Aerial crown-view tile of a tropical tree (Barro Colorado Island, Panama), acquired 20250414:
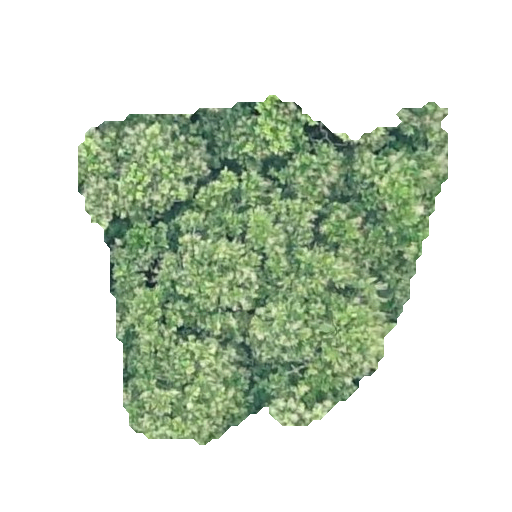
Species: Anacardium excelsum
GBIF accepted scientific name: Anacardium excelsum
Crown area: 137.851 m²